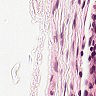
Metastatic tissue present: no